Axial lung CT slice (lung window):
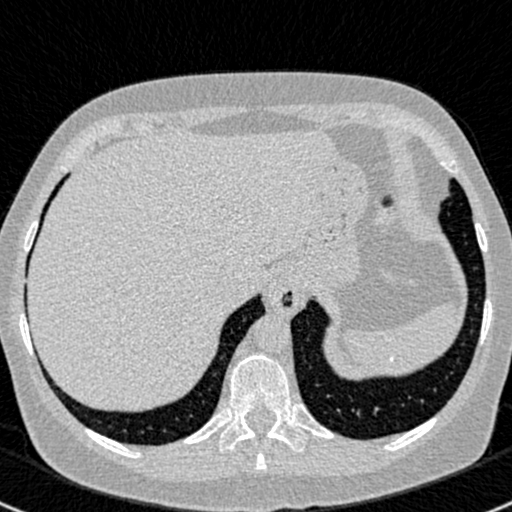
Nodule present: no